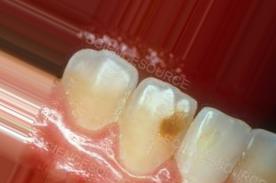
Condition: Tooth Discoloration